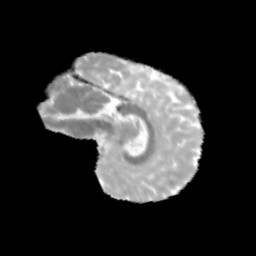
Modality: MD
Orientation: sagittal
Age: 12
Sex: female
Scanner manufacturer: siemens
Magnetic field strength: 3 T
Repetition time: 3.8 s
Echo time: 0.07 s